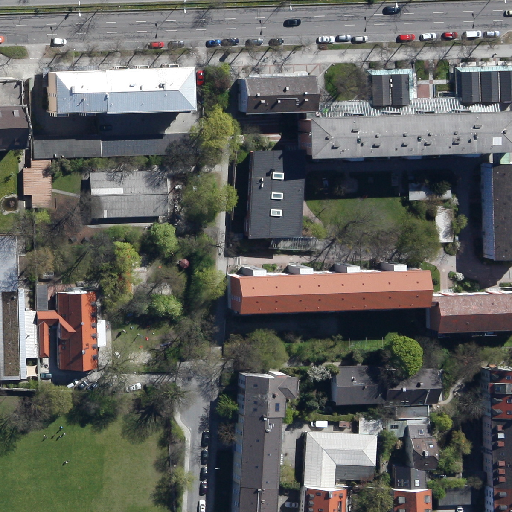
Referring expression: building along the road